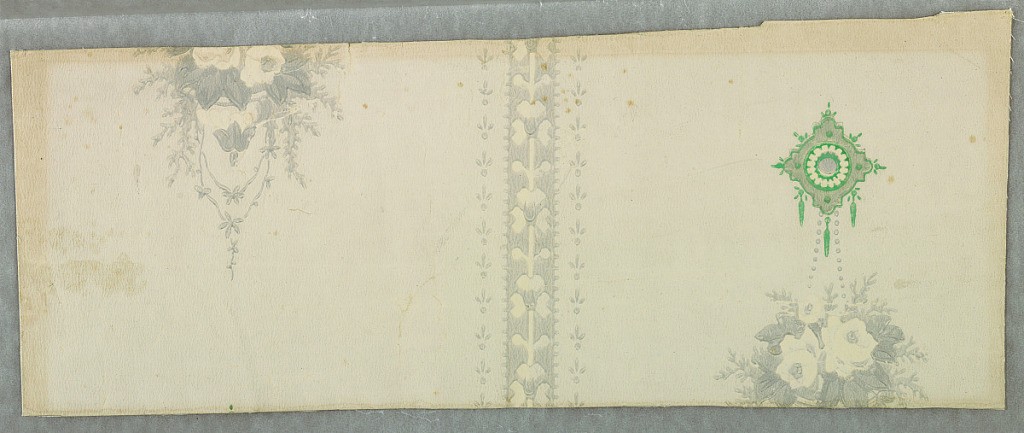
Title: Sidewall - fragment
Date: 1860–70
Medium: Machine-printed, glazed
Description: Gray stripes on either side of wide oyster white band decorated with small clusters of darker gray flowers and pendant of green and gray, repeating vertically. Identical to 1907-33-1.